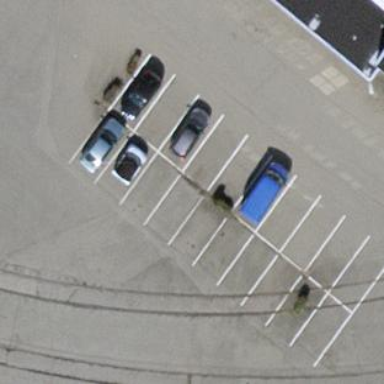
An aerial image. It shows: Parking area with asphalt surface.